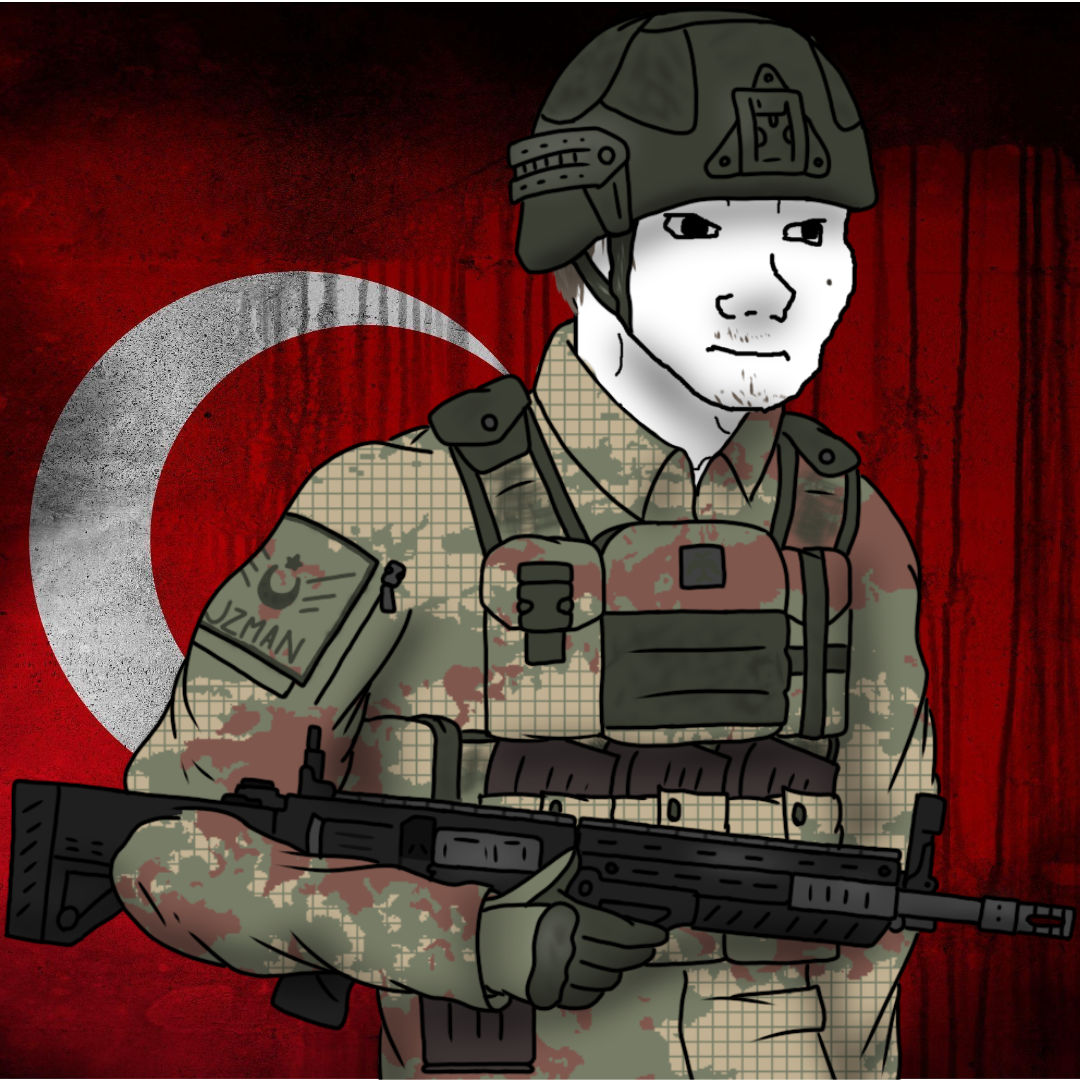
Label: 5_Wojak_with_Background